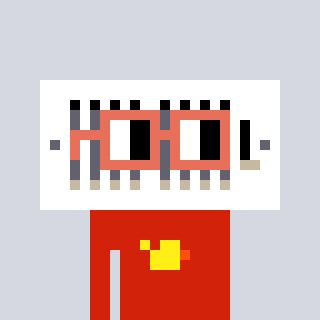
a pixel art character with square orange glasses, a vent-shaped head and a red-colored body on a cool background